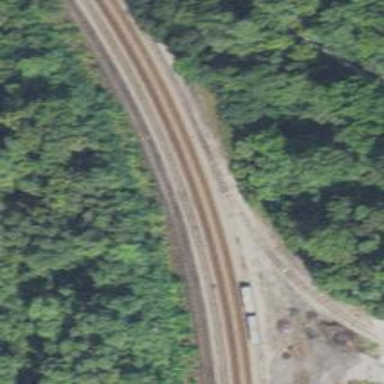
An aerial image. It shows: Railway siding with rails.